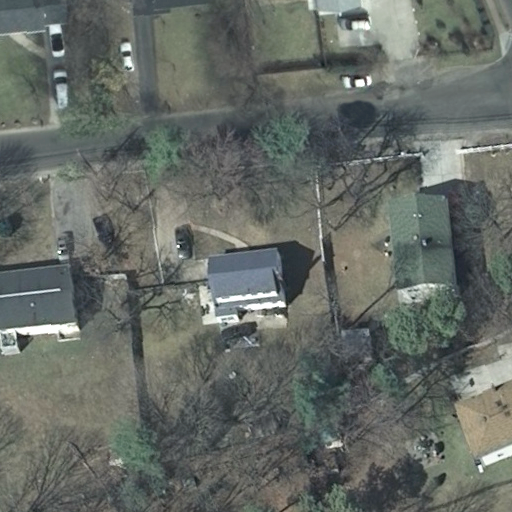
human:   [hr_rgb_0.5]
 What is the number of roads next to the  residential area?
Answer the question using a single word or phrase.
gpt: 1

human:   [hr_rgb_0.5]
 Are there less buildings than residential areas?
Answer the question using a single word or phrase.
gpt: no

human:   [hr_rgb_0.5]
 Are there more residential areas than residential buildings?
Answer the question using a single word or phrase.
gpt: no

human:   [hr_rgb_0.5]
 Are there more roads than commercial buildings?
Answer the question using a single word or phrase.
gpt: yes

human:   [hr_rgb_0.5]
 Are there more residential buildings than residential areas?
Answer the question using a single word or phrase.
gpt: yes

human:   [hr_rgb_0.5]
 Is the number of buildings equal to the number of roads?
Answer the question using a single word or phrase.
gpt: no

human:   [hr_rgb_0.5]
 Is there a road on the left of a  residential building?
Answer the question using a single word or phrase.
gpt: no

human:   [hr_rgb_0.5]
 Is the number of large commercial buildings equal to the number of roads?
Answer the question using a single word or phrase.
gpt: no

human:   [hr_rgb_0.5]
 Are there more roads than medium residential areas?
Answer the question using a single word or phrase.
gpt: yes

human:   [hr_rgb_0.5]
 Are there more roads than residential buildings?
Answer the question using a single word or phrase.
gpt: no

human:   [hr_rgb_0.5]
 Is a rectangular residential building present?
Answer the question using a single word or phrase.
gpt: yes

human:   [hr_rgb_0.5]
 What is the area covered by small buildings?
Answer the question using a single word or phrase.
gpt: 123m2

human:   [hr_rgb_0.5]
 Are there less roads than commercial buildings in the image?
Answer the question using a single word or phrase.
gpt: no

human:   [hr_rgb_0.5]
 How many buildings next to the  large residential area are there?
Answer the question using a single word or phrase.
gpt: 8

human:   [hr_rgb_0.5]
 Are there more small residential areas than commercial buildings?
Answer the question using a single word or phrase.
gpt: no

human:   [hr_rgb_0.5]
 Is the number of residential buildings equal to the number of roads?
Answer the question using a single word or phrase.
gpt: no

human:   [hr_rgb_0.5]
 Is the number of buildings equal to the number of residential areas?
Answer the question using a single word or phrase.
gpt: no

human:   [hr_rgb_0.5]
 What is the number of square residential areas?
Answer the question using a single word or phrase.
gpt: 0

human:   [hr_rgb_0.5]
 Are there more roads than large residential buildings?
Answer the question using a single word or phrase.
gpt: yes

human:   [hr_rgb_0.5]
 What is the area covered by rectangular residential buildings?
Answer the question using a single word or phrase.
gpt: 571m2

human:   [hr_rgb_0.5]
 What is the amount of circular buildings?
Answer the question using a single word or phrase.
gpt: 0

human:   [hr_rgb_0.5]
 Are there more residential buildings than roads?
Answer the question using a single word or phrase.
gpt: yes

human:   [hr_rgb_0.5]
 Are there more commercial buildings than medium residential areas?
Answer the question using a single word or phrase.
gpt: no

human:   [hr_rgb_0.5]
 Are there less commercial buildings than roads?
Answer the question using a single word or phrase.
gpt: yes

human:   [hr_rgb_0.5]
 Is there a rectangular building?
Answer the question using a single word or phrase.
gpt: yes

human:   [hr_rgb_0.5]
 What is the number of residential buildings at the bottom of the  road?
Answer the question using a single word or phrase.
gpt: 4

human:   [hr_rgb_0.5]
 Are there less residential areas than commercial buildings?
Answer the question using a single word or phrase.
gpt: no

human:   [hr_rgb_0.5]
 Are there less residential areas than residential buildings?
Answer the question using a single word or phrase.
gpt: yes

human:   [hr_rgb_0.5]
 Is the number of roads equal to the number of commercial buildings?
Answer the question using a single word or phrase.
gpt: no

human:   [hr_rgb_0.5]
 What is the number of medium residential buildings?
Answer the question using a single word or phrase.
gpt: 5

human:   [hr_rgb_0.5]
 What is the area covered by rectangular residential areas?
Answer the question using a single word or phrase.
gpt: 10611m2

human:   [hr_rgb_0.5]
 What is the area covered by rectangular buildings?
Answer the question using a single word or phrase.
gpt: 603m2

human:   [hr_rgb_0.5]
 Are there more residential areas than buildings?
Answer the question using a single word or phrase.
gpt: no

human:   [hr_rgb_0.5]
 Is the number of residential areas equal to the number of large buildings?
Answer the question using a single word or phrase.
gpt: no

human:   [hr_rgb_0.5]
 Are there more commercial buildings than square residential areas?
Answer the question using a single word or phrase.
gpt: no

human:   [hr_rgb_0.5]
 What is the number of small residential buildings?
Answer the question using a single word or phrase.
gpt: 2